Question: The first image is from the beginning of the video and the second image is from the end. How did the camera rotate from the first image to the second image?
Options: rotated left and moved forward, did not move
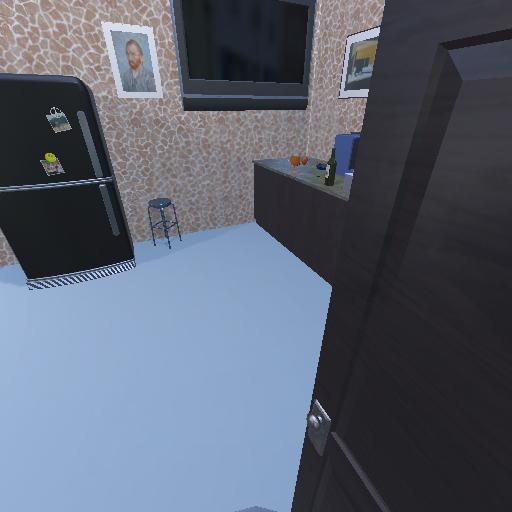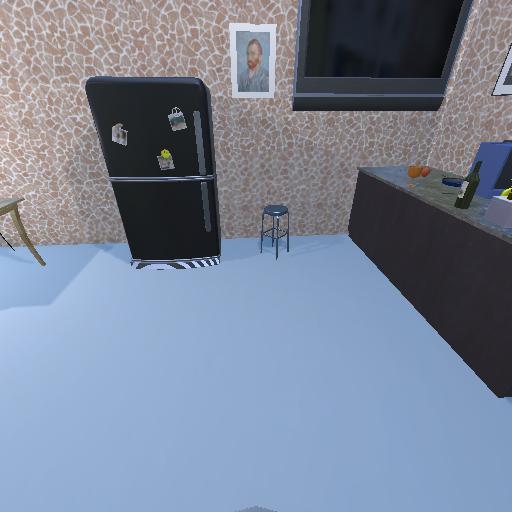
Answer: rotated left and moved forward